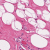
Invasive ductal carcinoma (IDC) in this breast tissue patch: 0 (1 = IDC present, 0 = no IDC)